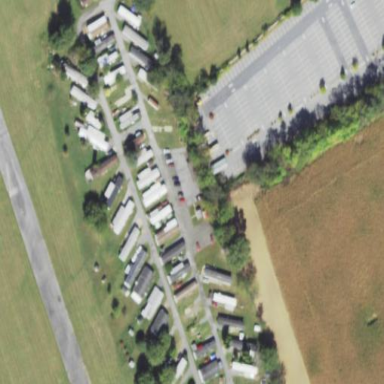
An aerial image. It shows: Residential area designated as trailer park.